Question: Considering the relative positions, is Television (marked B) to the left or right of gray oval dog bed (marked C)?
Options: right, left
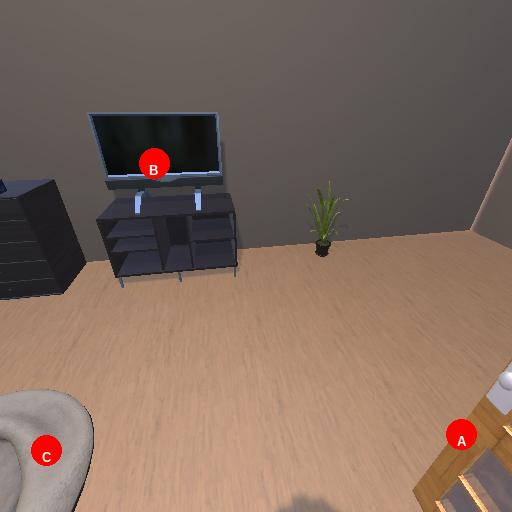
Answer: right